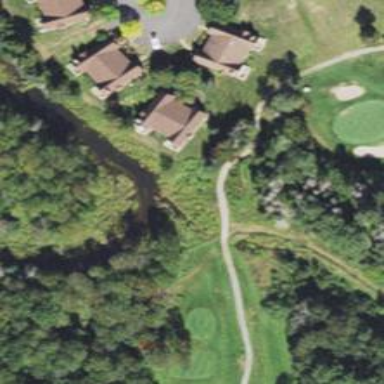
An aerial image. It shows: Grass area designated as golf tee.